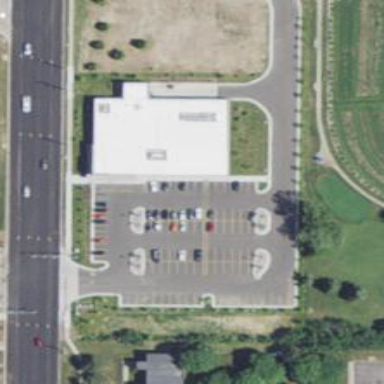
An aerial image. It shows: Supermarket.